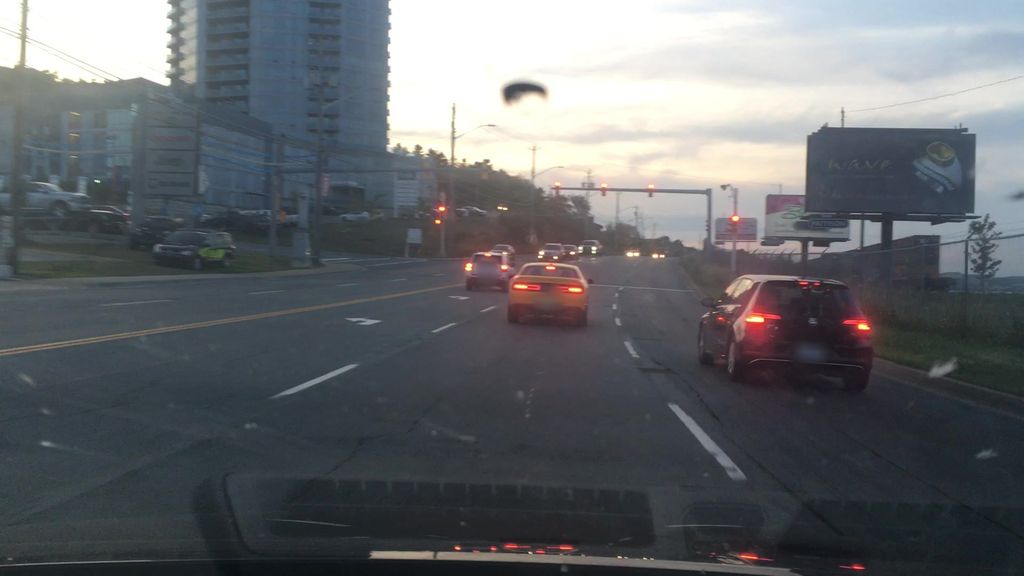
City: halifax